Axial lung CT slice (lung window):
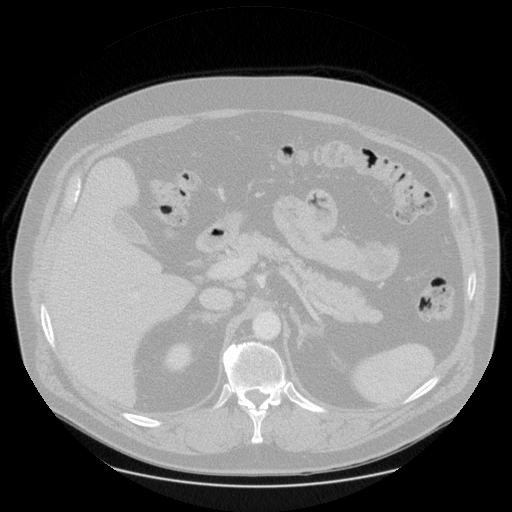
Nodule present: no